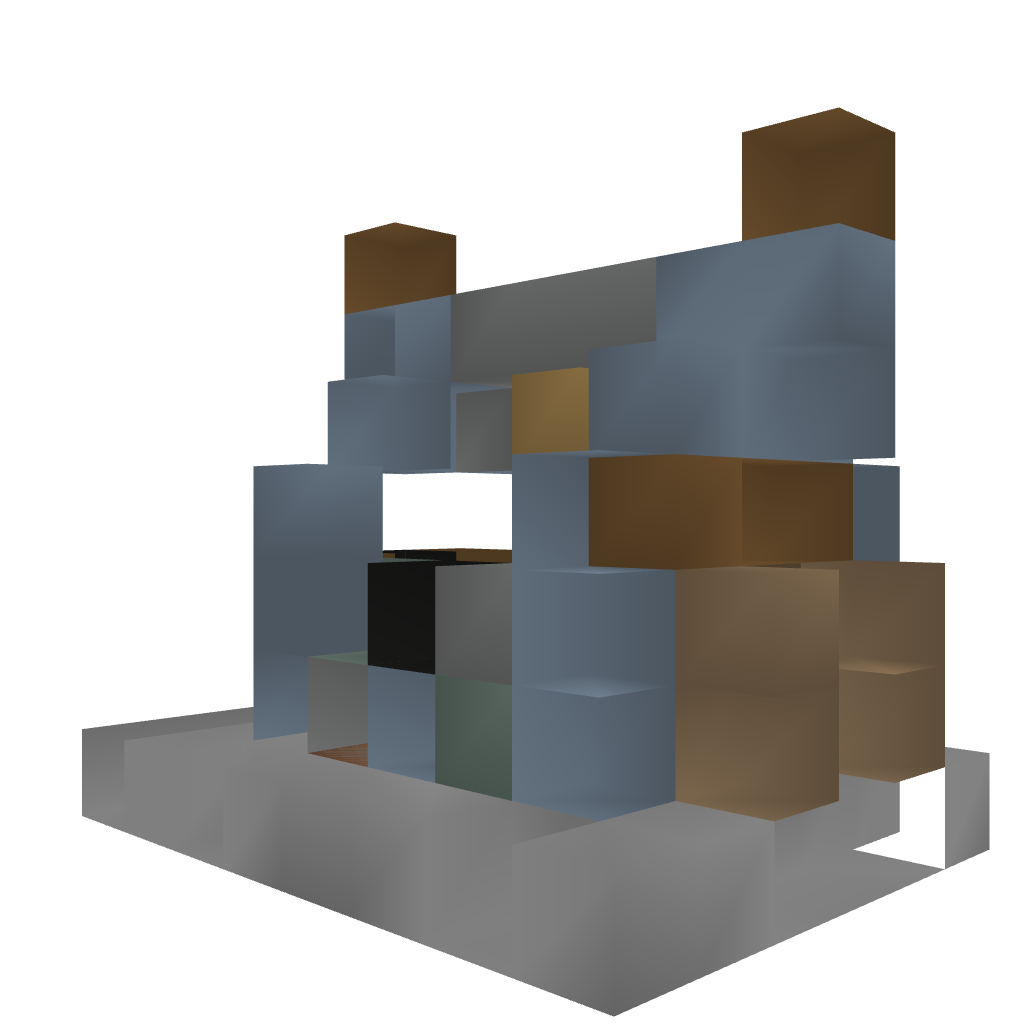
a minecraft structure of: Small House